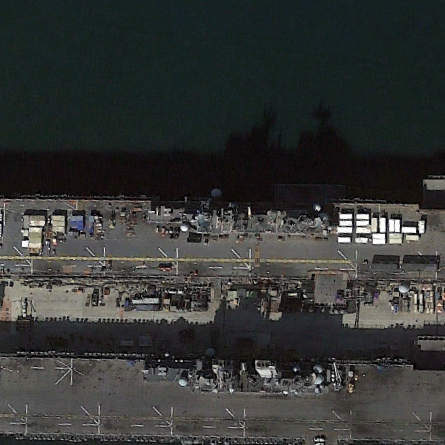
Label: Wasp-class_assault_ship